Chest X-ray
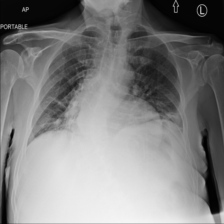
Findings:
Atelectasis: negative
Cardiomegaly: negative
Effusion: negative
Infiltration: negative
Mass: negative
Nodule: negative
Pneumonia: negative
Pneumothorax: negative
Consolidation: negative
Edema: negative
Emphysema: negative
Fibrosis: negative
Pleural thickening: negative
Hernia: negative